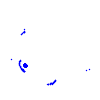
Particle: electron